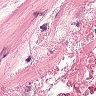
Metastatic tissue present: no